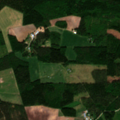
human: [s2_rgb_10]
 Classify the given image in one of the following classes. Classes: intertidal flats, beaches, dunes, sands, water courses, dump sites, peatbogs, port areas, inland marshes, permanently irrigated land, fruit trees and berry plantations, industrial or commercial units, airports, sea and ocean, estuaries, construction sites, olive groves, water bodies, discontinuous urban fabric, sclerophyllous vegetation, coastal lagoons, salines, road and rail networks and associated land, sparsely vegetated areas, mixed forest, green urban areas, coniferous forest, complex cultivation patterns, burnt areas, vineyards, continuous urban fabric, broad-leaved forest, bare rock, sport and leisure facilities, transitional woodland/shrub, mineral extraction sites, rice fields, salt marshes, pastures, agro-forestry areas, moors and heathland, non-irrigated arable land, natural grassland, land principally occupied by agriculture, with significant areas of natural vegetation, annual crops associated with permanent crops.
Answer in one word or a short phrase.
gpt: non-irrigated arable land, land principally occupied by agriculture, with significant areas of natural vegetation, coniferous forest, mixed forest, transitional woodland/shrub